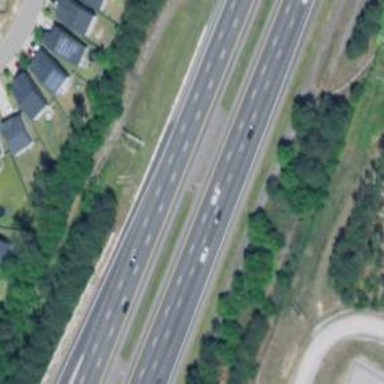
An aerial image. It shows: Motorway junction.